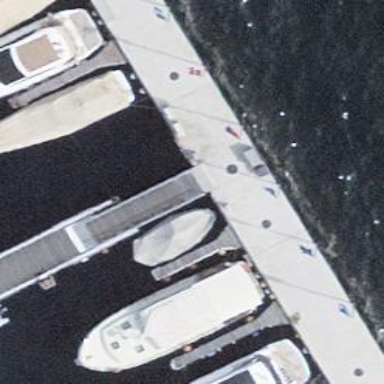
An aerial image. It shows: Man-made pier.